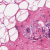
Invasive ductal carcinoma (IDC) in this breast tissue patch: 0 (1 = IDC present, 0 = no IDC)